Question: I am using DevExpress WPF MVVM Framework. I want to add buttons above the "Home" tab as shown by this image. How is it possible?
'''
<dxb:BarManager>
<dxb:BarManager.Items>
<dxb:BarButtonItem x:Name="barButtonItem1" Content="About" Glyph="pack://application:,,,/DevExpress.Images.v13.1;component/Images/Support/Info_16x16.png" LargeGlyph="pack://application:,,,/DevExpress.Images.v13.1;component/Images/Support/Info_32x32.png" Command="{Binding ShowAboutCommand}"/>
<dxb:BarButtonItem x:Name="barButtonItem2" Content="New" />
<dxb:BarButtonItem x:Name="SaveCommandBarButtonItem" Content="Save" />
</dxb:BarManager.Items>
...
'''
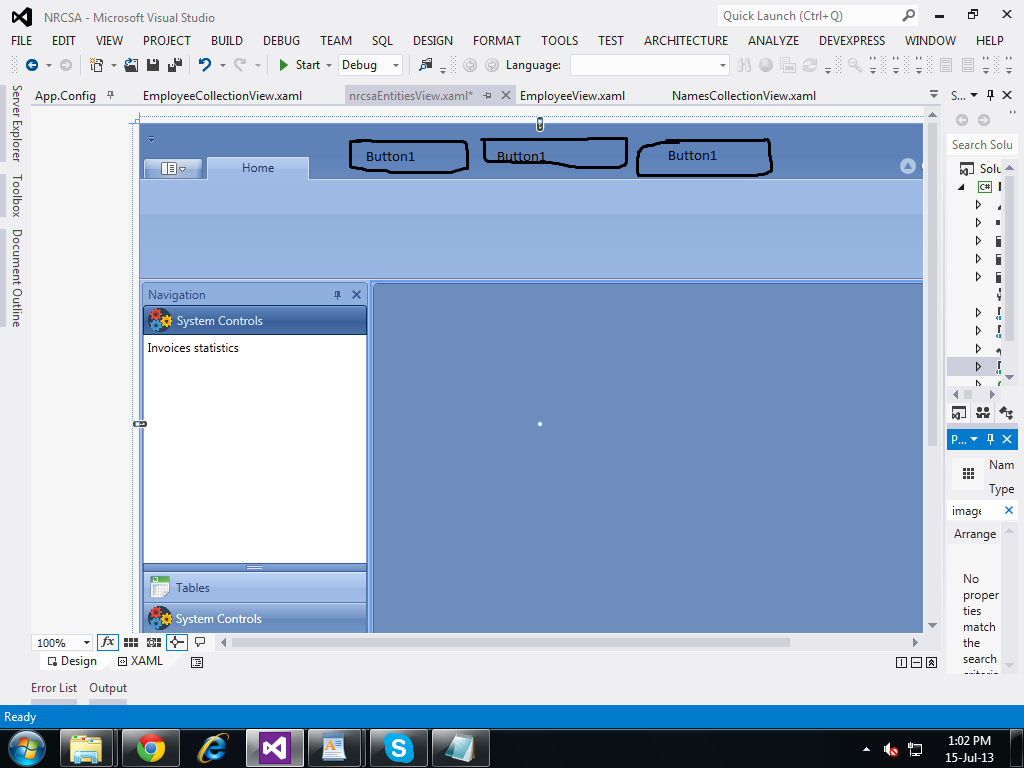
Answer: Dua, Please visit this link <URL>, same question has posted there. May be it will help you.
Devexpress FAQ provides facility to ask Questions, Devexpress support team can better answer to solve queries related to their tools.
Thanks,
Tameen